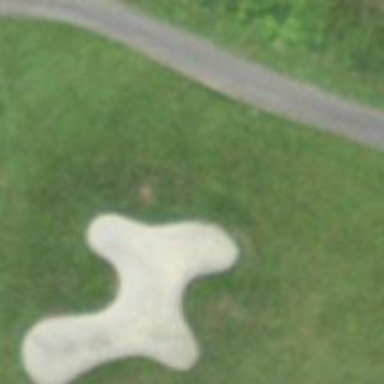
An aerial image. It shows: Sand bunker on golf course.